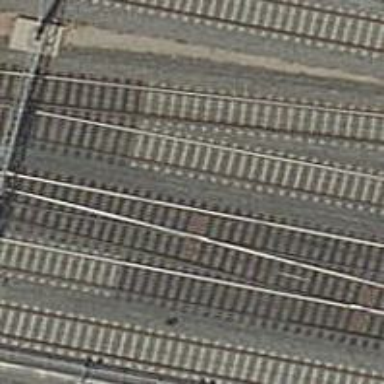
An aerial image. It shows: Railway track with contact line for electrification.